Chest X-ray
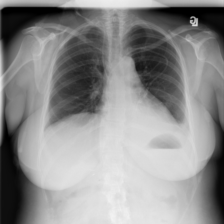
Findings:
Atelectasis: negative
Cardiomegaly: negative
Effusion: positive
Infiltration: positive
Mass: negative
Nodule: negative
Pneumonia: negative
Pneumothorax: negative
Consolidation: negative
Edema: negative
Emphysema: negative
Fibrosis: negative
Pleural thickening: negative
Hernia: negative